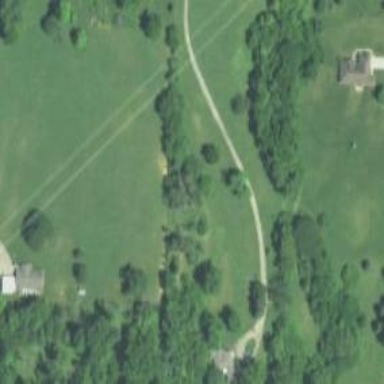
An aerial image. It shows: Driveway leading to service road.